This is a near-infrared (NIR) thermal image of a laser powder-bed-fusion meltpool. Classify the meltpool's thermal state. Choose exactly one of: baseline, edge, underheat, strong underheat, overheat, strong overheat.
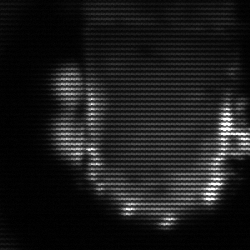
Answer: baseline